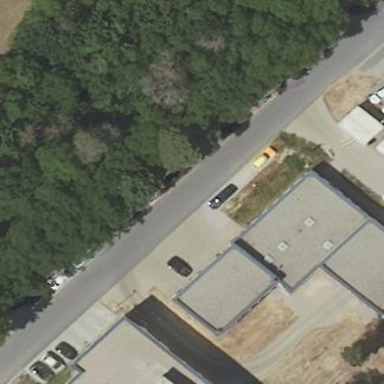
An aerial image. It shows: Ambulance station with flat roof.